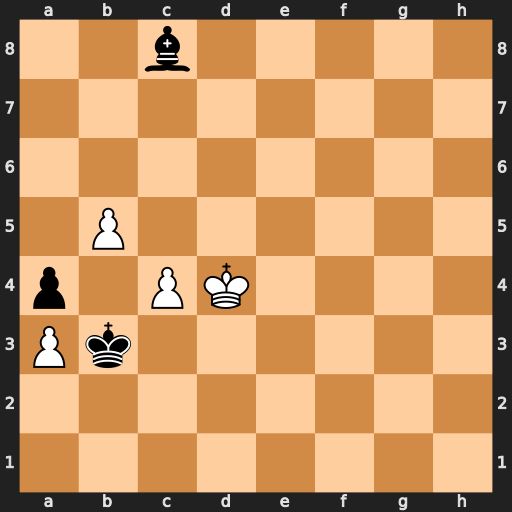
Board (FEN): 2b5/8/8/1P6/p1PK4/Pk6/8/8
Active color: w
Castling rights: -
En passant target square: -
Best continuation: c5 Bd7 c6